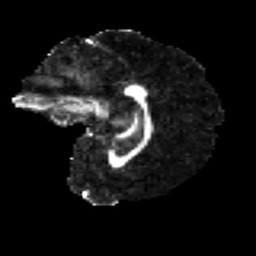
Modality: FA
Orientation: sagittal
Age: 49
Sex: female
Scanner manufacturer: ge
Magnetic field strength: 3 T
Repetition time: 7.8 s
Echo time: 0.0606 s